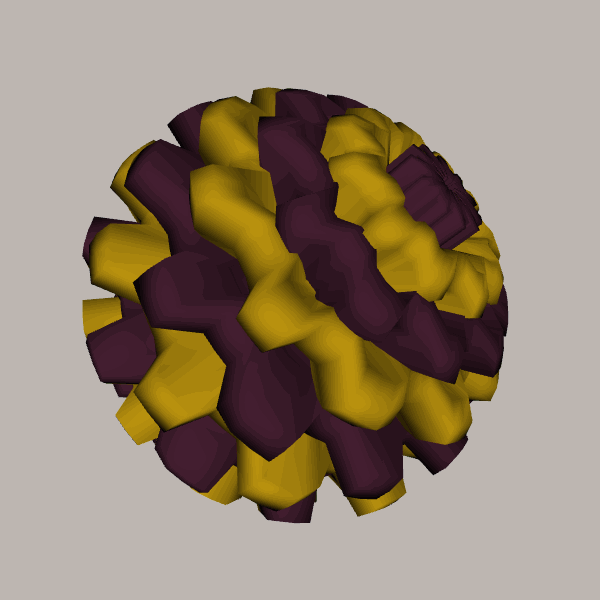
Background: light